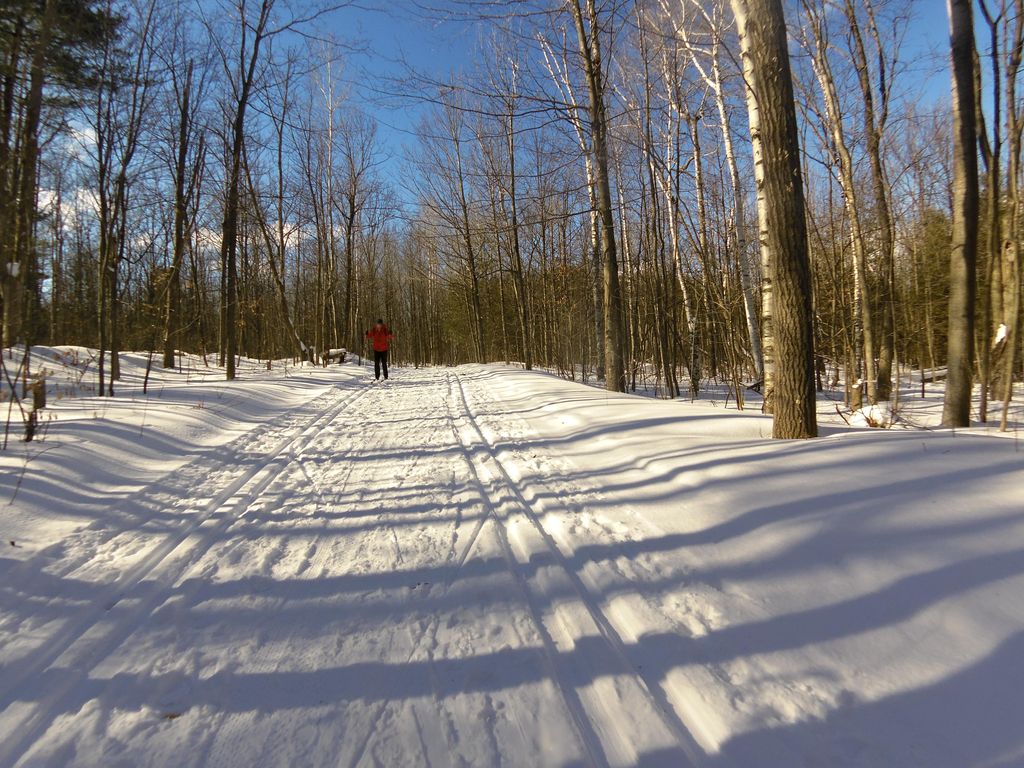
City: ottawa-gatineau